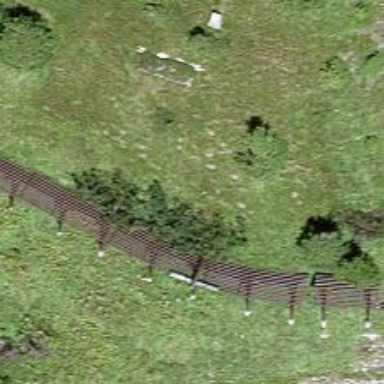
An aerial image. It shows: Structure built for avalanche protection.